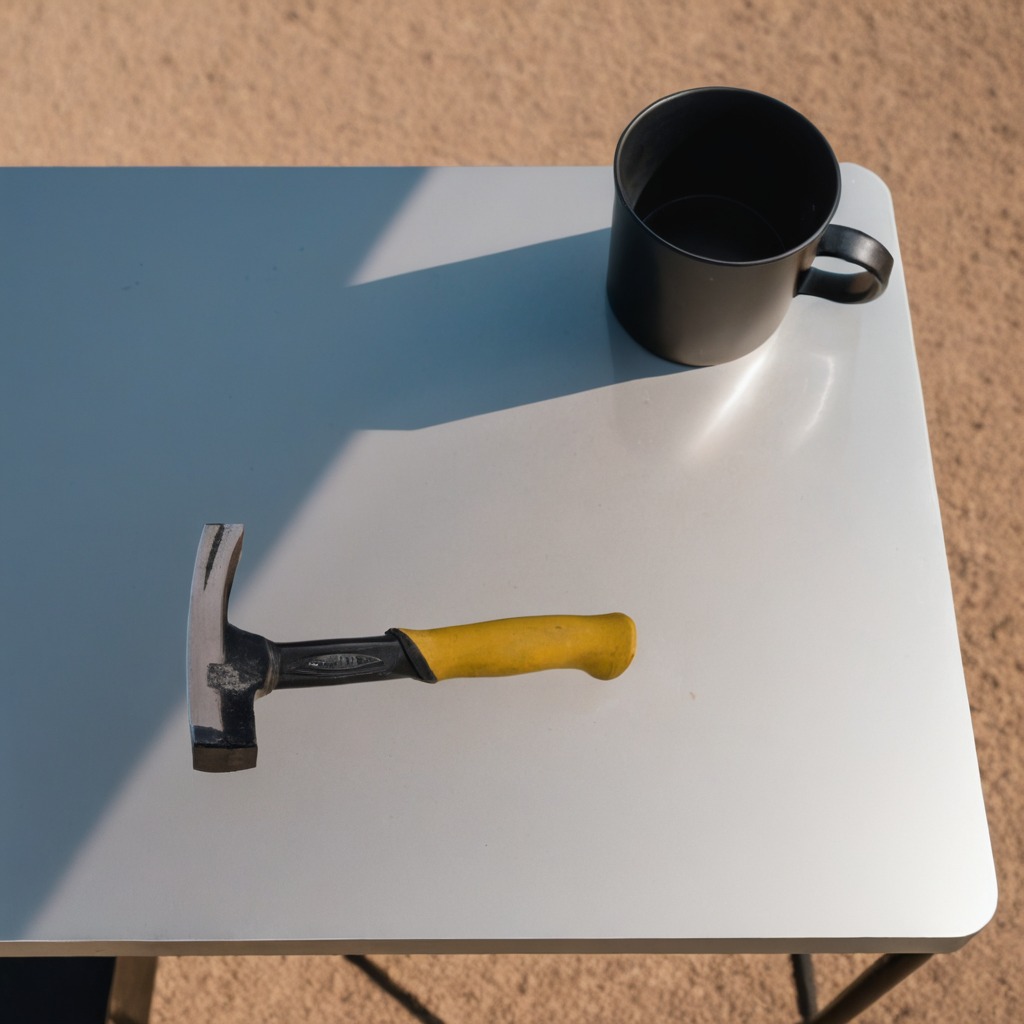
A hammer lies on a clean utility table in a temporary outdoor tool station.